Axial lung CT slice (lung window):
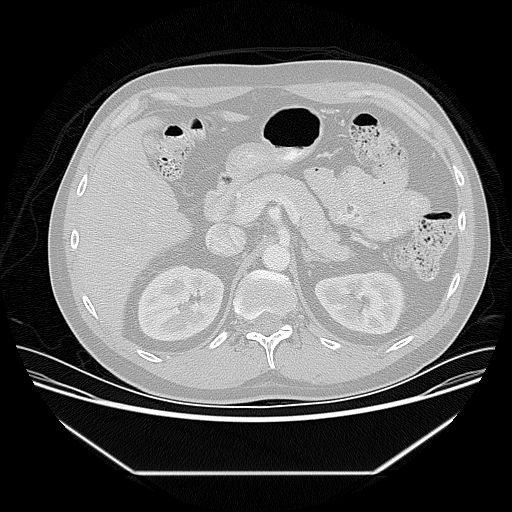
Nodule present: no